I will show an image sequence of human cooking. I have annotated the images with numbered circles. Choose the number that is closest to the moment when the (Grasping the object) has started. You are a five-time world champion in this game. Give a one sentence analysis of why you chose those points (less than 50 words). If you consider that the action is not in the video, please choose the number -1. Provide your answer at the end in a json file of this format: {"points": []}
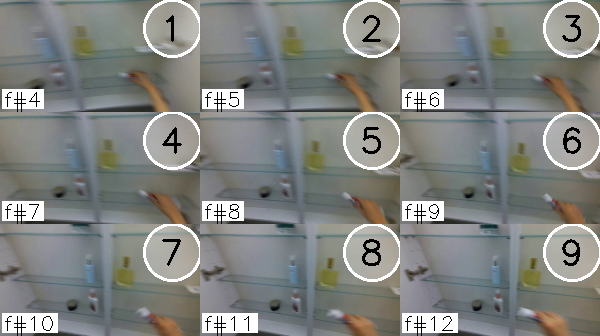
Frame 1 shows the clearest moment of hand-object contact.
{"points": [1]}